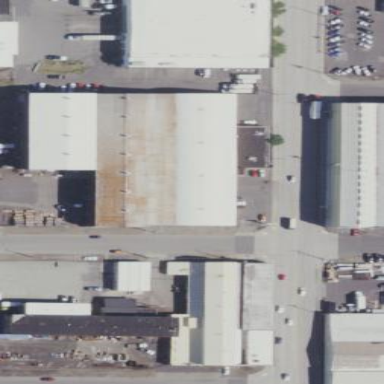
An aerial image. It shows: Warehouse building.